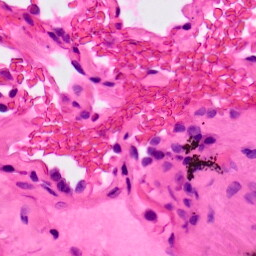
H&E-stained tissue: Lung